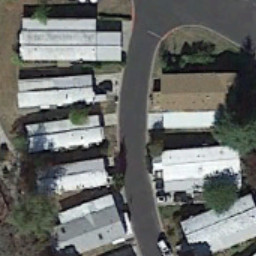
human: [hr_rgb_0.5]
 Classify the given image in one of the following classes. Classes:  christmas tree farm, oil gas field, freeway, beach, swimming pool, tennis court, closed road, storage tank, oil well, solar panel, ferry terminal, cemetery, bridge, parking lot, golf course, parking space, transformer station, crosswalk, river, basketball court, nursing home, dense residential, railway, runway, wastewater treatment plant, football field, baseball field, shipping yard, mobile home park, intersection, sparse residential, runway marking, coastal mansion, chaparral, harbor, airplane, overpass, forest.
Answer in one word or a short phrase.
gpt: mobile home park